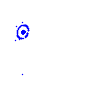
Particle: electron